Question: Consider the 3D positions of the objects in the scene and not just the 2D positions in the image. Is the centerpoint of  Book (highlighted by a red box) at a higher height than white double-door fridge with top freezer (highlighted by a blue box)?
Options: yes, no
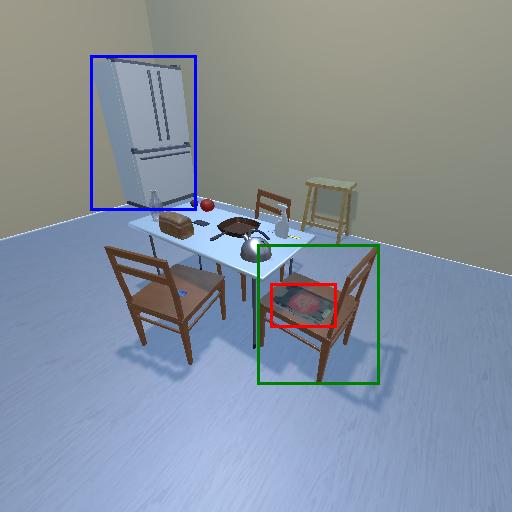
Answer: yes